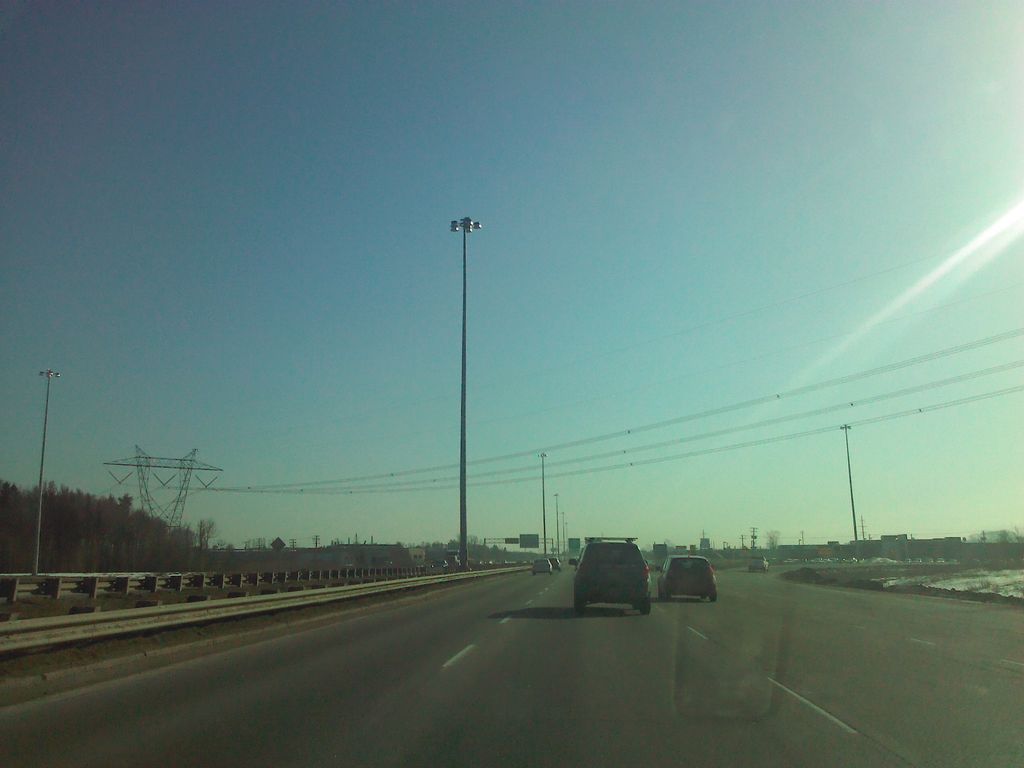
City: quebec_city